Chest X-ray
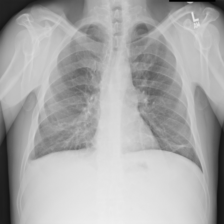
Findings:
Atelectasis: negative
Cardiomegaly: negative
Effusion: positive
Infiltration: negative
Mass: negative
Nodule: negative
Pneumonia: negative
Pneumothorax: negative
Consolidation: negative
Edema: negative
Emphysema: negative
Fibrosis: negative
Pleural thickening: negative
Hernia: negative